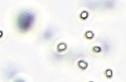
Label: Phaeocystis